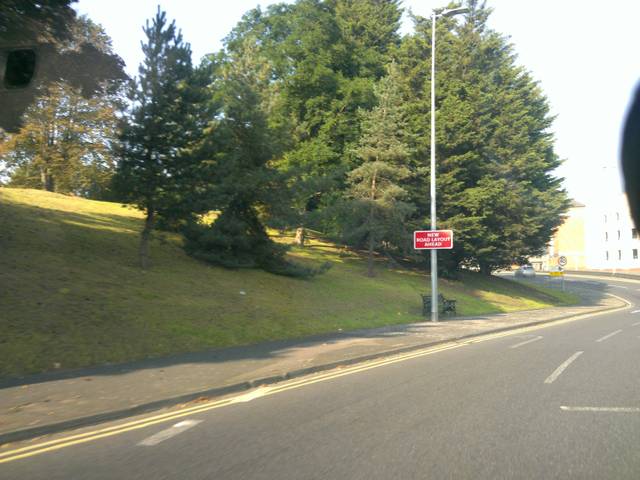
Region: United Kingdom
Coordinates: 51.886, 0.9035